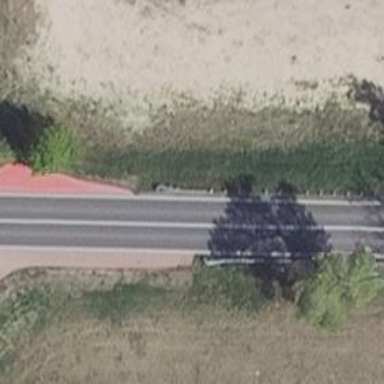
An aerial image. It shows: Asphalt road classified as primary highway.